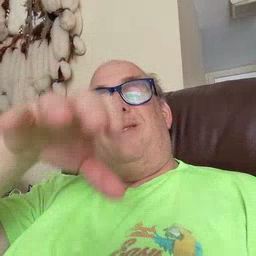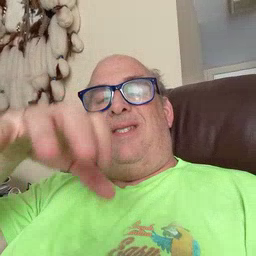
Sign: alligator